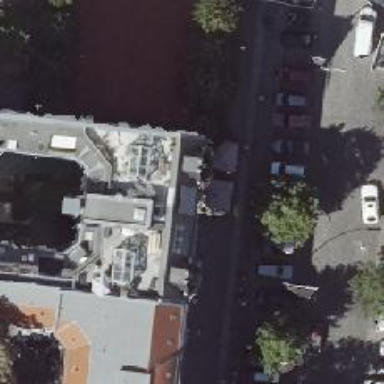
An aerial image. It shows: Cafe.